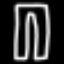
Label: pants